Field crop: maize
Growth stage: 2
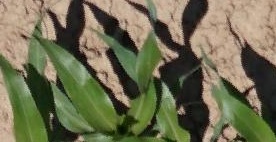
Species: maize